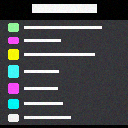
Screen state: on